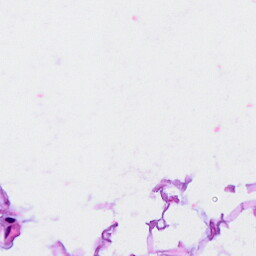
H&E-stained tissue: Breast